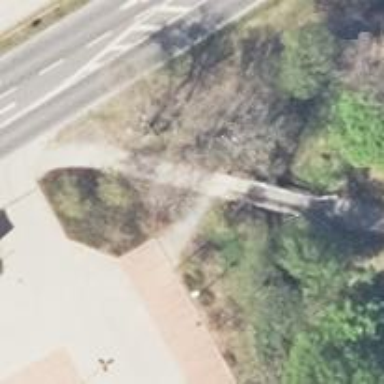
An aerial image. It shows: Footway bridge with surface made of concrete plates.